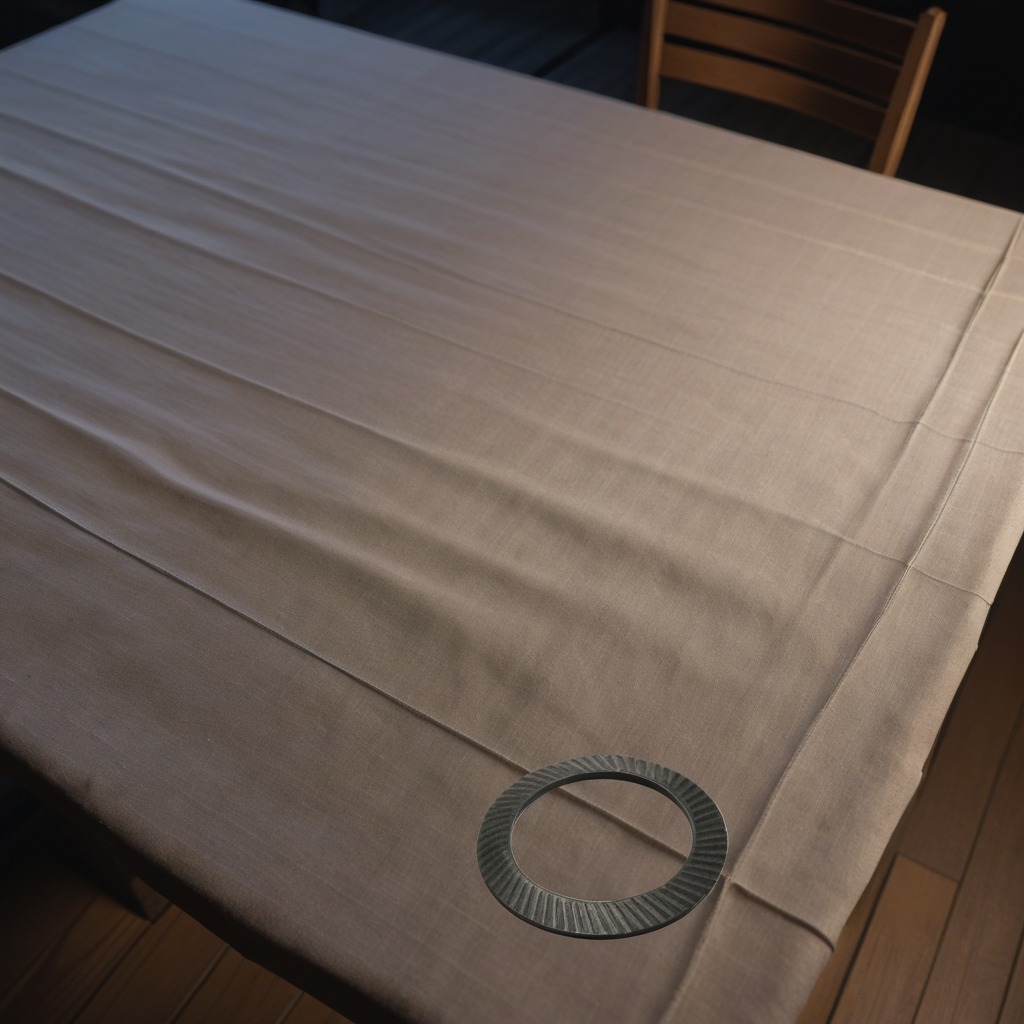
A flat metal washer lying on a wooden table inside a workshop at night dim ambient light soft shadows worn but beneath the cloth